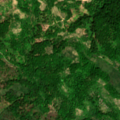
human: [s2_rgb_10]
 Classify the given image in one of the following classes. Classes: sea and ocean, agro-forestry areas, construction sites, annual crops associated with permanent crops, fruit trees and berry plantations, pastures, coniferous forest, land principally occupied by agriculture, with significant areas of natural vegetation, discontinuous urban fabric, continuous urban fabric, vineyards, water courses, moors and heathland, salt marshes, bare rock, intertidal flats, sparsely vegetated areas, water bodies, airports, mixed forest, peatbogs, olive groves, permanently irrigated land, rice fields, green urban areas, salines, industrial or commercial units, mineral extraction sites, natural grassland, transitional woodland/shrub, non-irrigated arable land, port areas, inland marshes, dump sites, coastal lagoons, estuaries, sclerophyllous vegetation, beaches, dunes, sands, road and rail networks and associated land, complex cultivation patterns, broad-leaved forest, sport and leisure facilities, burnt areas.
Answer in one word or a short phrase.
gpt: land principally occupied by agriculture, with significant areas of natural vegetation, broad-leaved forest, burnt areas